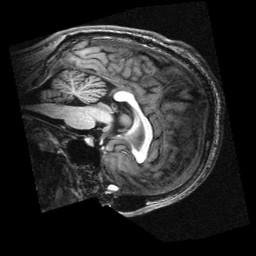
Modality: T1w
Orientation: sagittal
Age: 19
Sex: male